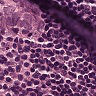
Metastatic tissue present: yes